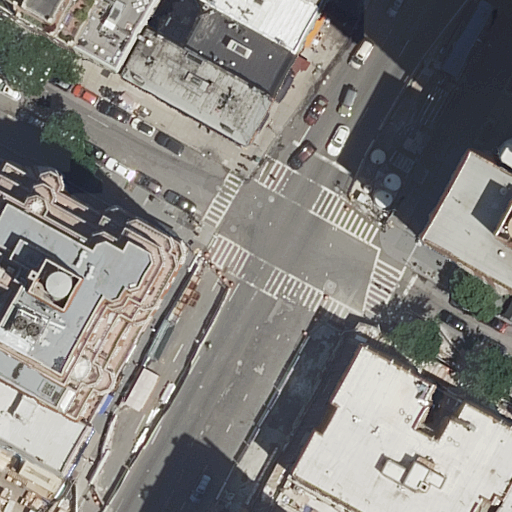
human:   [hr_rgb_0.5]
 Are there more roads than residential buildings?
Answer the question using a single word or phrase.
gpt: no

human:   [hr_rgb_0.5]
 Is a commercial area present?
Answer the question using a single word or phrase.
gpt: no

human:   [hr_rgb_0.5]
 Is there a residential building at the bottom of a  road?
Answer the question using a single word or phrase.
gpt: yes

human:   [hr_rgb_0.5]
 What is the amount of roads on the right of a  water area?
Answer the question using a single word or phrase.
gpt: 0

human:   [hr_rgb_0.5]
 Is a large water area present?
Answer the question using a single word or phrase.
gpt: no

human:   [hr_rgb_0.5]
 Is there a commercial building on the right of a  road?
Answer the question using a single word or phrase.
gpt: no

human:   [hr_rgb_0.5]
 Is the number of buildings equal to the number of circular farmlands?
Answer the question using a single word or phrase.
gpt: no

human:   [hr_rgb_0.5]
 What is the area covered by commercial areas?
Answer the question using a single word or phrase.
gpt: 0m2

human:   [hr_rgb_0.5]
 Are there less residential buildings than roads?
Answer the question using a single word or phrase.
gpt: no

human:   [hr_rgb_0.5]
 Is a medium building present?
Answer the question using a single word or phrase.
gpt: yes

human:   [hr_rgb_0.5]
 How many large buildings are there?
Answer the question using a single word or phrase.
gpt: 2

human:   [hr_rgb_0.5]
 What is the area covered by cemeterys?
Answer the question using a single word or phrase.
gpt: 0m2

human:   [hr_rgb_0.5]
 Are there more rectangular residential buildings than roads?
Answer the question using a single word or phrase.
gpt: yes

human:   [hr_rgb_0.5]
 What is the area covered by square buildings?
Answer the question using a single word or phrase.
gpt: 0m2

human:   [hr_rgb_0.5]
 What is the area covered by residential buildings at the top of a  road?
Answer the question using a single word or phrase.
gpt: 2389m2

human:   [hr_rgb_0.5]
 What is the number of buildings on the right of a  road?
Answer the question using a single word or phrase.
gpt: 4

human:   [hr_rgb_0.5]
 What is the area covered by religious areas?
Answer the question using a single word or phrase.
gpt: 0m2

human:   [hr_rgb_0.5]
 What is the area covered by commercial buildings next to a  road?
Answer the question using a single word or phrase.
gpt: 0m2

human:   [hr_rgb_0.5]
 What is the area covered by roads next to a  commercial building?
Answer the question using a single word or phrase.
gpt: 0m2

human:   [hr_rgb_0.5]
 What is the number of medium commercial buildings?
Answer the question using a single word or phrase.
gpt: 0

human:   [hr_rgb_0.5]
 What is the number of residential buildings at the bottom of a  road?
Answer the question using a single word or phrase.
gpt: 6

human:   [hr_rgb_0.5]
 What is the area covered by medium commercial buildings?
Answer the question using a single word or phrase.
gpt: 0m2

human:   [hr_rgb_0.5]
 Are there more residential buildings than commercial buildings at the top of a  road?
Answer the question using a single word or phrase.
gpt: yes

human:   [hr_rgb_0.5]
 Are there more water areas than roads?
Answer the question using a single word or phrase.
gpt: no

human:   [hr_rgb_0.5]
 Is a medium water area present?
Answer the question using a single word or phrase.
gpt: no

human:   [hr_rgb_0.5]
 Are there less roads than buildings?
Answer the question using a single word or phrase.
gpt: yes

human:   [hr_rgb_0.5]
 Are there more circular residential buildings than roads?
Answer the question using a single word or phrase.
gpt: no

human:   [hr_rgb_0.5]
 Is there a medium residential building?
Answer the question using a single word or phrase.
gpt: yes

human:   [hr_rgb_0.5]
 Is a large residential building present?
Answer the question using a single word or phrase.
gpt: yes

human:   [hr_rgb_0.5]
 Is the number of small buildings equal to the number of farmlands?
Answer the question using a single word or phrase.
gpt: no

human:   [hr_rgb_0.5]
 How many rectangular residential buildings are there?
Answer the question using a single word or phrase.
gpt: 12

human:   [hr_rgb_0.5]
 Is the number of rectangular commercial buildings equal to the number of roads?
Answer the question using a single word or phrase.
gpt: no

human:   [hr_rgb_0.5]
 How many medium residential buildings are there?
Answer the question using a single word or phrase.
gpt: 8

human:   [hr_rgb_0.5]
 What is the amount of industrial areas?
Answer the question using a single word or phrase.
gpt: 0

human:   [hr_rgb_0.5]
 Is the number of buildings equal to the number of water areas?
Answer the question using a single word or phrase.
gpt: no

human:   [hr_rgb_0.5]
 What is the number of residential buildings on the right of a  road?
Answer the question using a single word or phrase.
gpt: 4